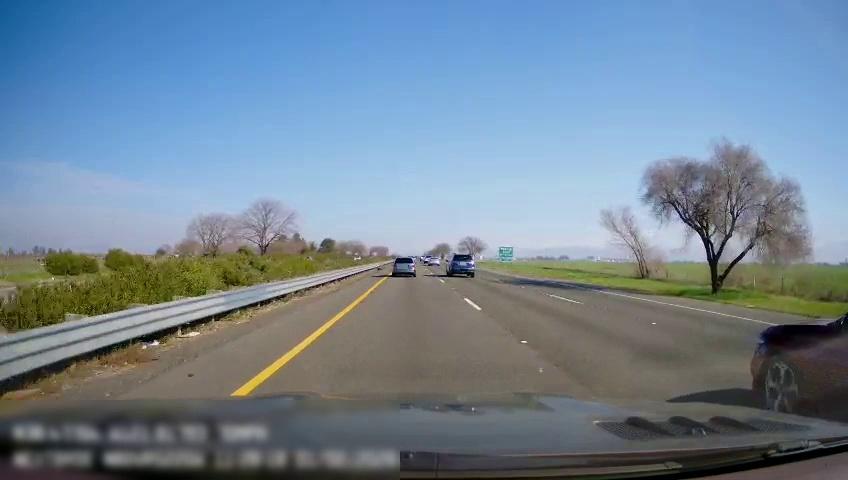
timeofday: Day
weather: Sunny
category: Drivable Space
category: Vehicles | SUV
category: Vehicles | Car
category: Vehicles | SUV
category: Vehicles | Car
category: Lanes | Current Lane
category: Lanes | Current Lane
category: Lanes | Alternate Lane
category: Lanes | Alternate Lane
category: Traffic | Signs